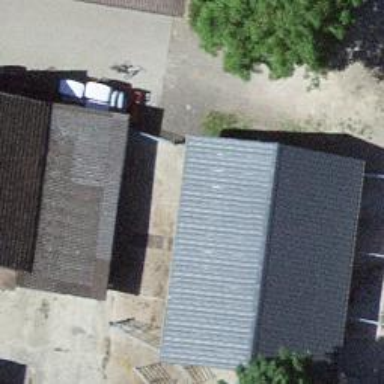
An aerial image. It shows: Farm auxiliary building.